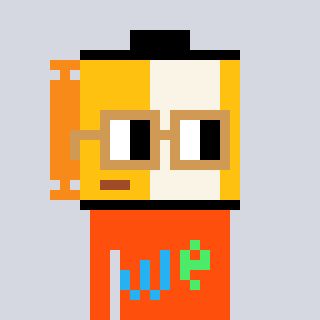
a pixel art character with square brown glasses, a film roll-shaped head and a orange-colored body on a cool background